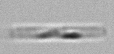
Label: Cerataulina_pelagica